RGB frame:
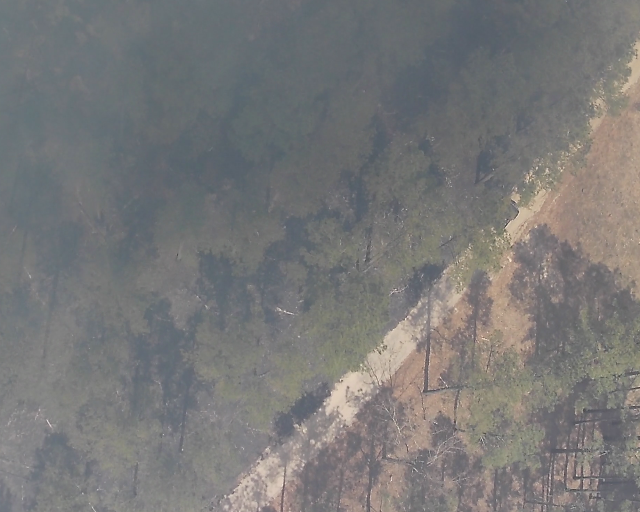
Thermal frame:
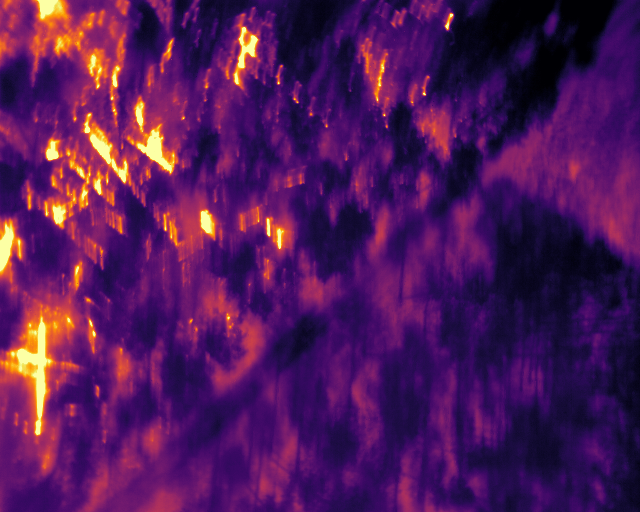
Captured: 2026-02-27 02:41:51
Pixels at or above 80 °C: 1840 (fraction of frame: 0.005615)